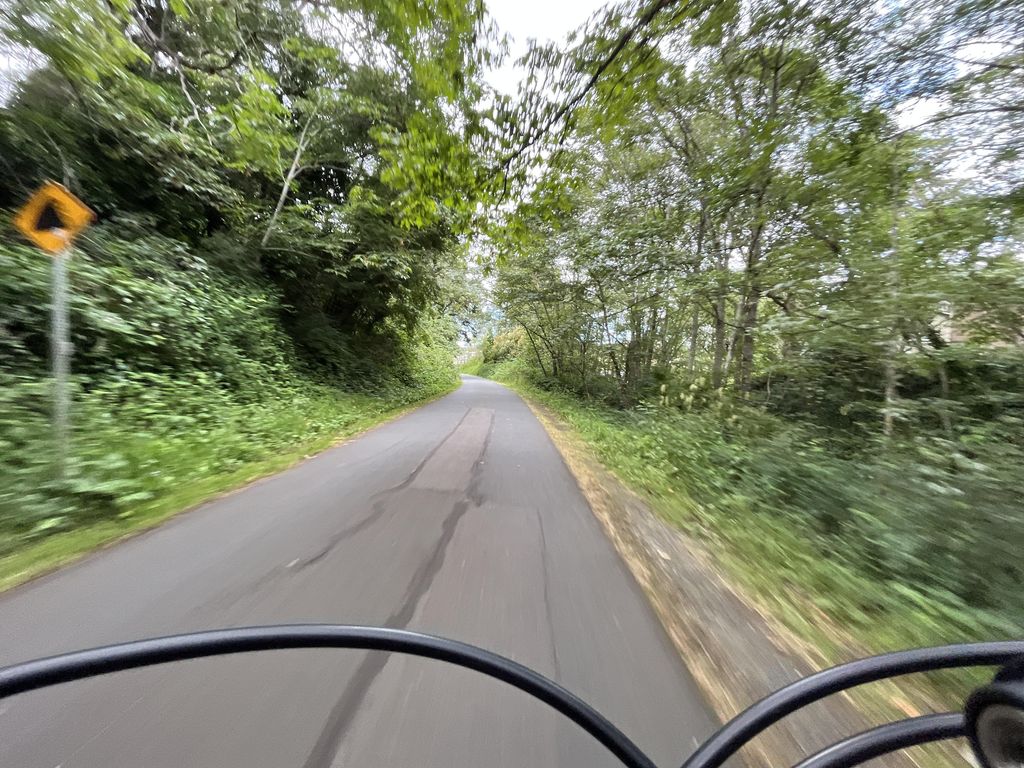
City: victoria